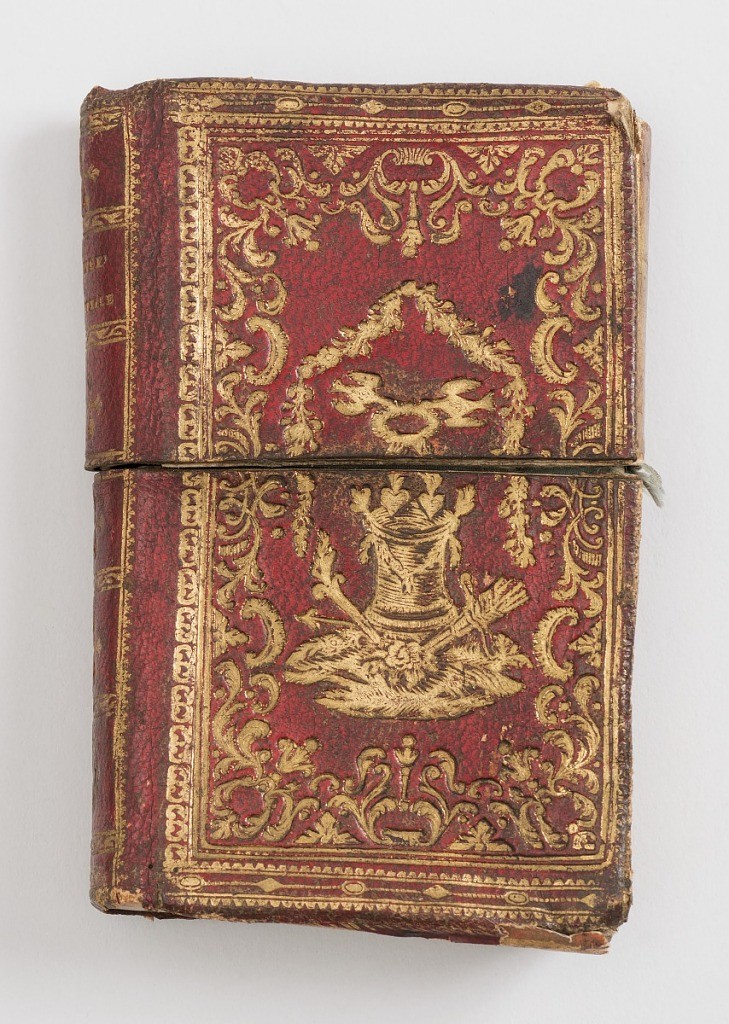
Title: Card case
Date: mid-19th century
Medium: Stained, embossed, tooled, and gilded leather
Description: In the form of a book, with the words "Nouvelle annee" on the spine, and with a love alter with doves, hearts, flaming torch and quiver of arrows on the covers. Opening across the middle to reveal  the card holder.